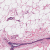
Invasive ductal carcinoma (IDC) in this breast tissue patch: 0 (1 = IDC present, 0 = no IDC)